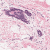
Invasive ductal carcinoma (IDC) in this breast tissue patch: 0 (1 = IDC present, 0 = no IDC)